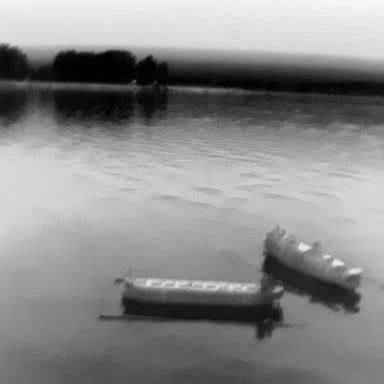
There is a liner in the infrared image.